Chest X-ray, AP view. Patient: 37 years old, sex F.
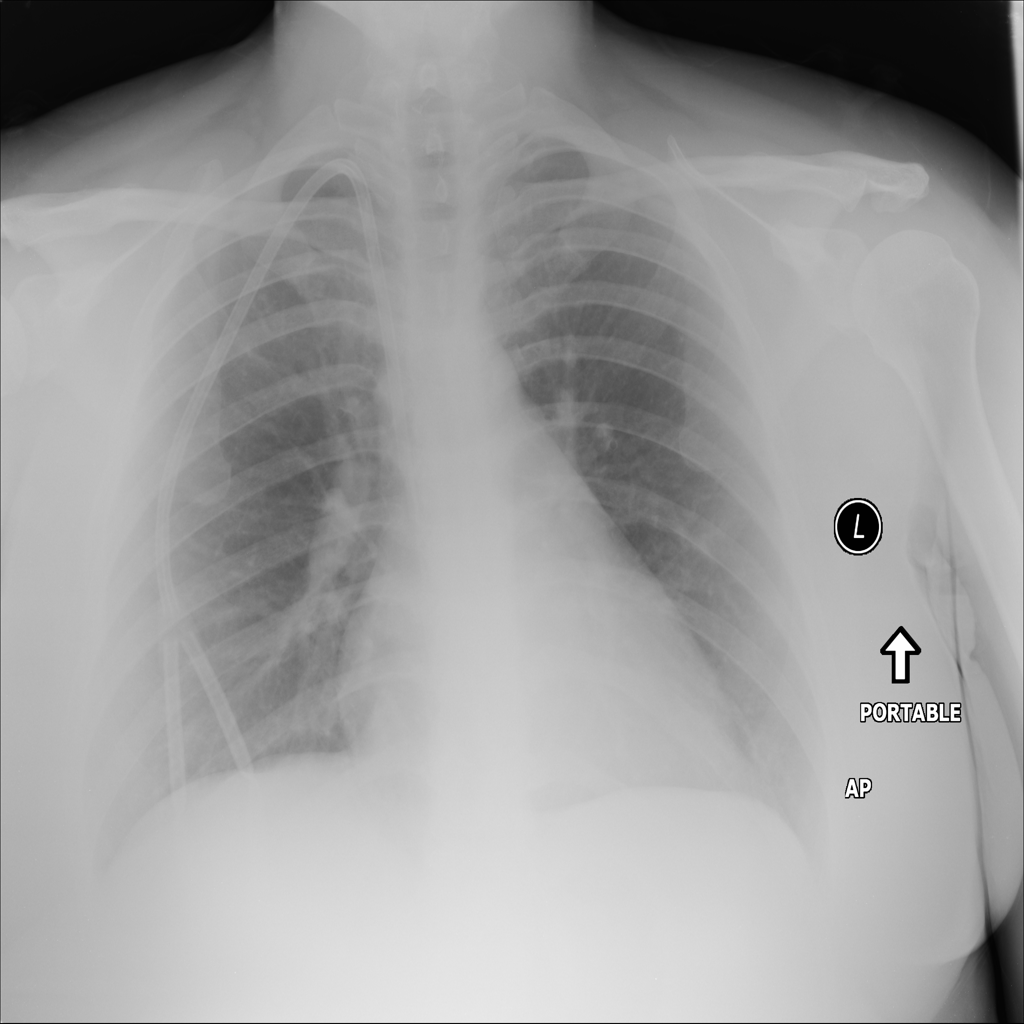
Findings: No Finding